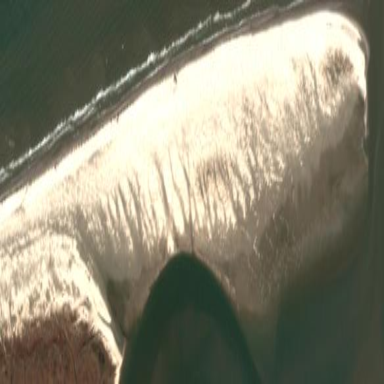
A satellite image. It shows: Sandy beach with natural surface.